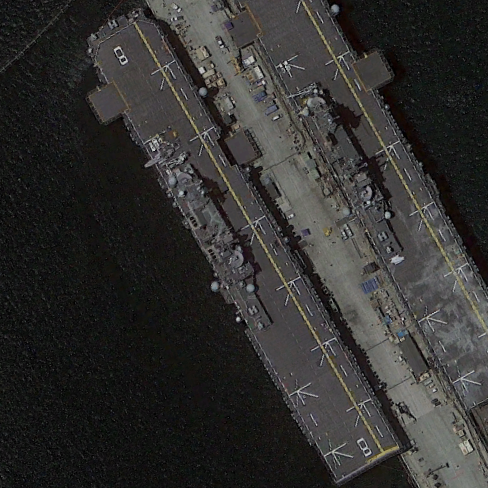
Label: assault